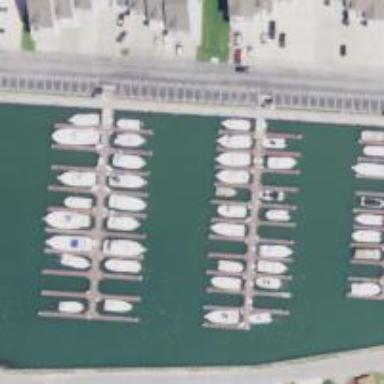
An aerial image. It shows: Marina area for leisure land.